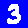
Digit: 3